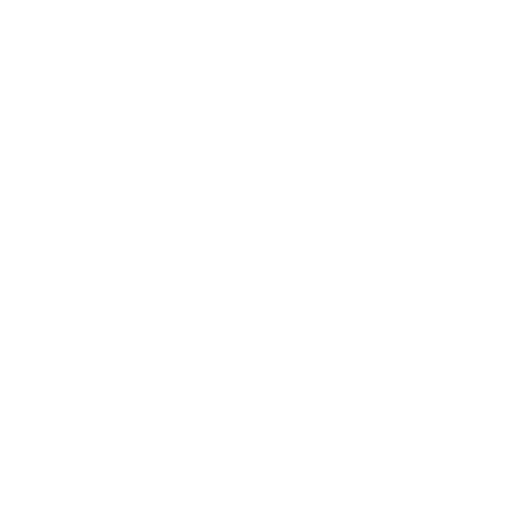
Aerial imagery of cape in Alaska named Cannery Point containing only unknown